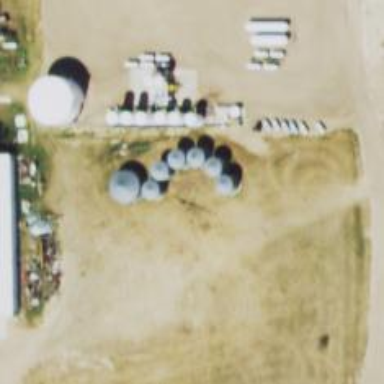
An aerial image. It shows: Silo.